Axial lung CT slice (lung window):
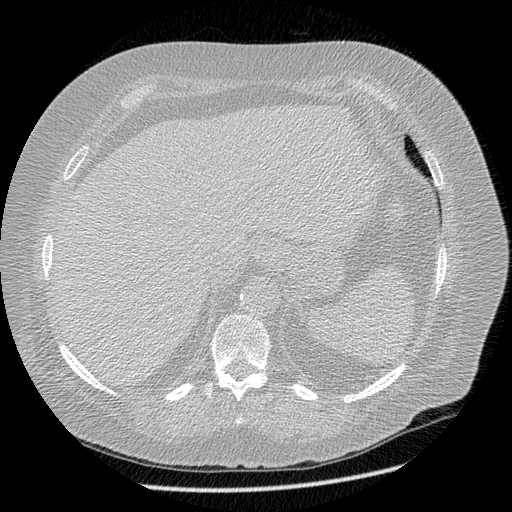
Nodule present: no